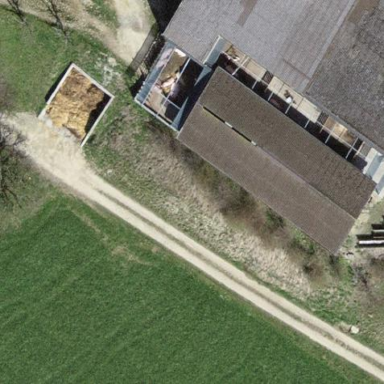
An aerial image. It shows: Barn.